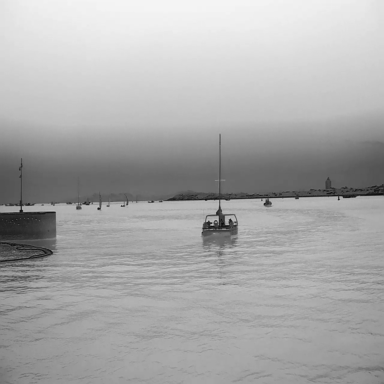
There is a container_ship in the infrared image.